This is a demodulated (Hilbert-envelope) spectrum computed from a bearing vibration snapshot; the dashed markers indicate where each bearing fault type would appear (BPFO, BPFI, BSF, FTF). Classify the bearing condition as one of: normal, inner_race, outer_race, ball.
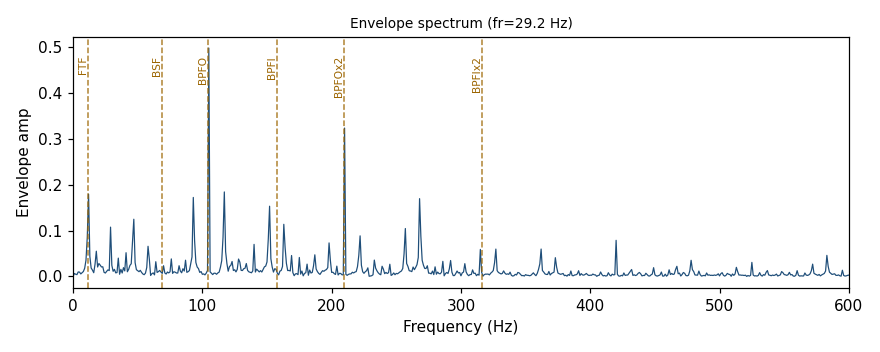
Answer: outer_race